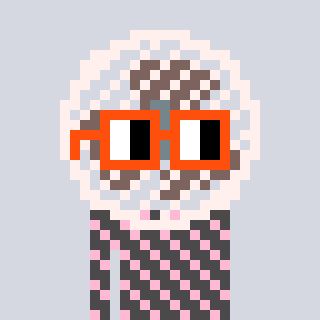
a pixel art character with square orange glasses, a fan-shaped head and a grayscale-colored body on a cool background